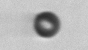
Label: bead